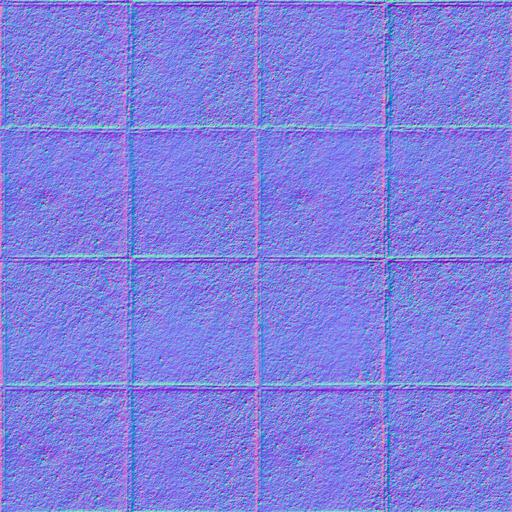
clean paving stones rough tiled tiles